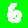
Digit: 6